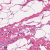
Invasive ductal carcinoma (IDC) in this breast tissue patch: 0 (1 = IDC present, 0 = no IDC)